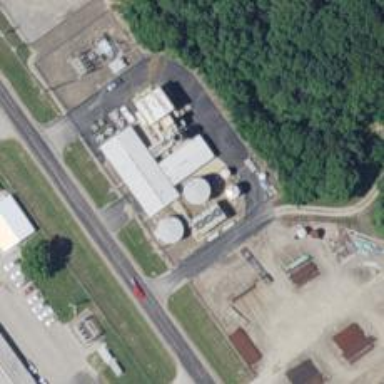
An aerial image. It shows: Storage tank that is man-made.